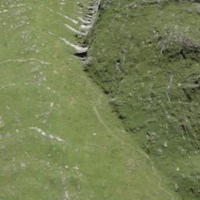
EUNIS habitat code: 23
Species observed at this site:
Parnassia palustris